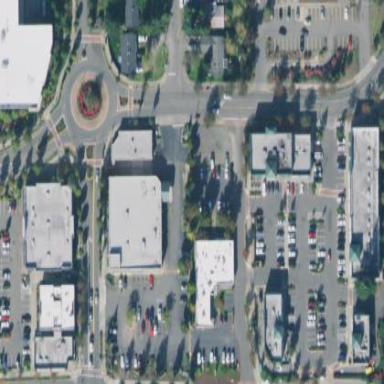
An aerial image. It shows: Retail area.